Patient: sex M, age 60
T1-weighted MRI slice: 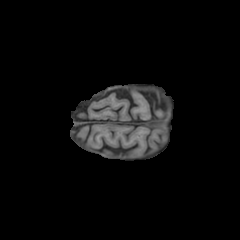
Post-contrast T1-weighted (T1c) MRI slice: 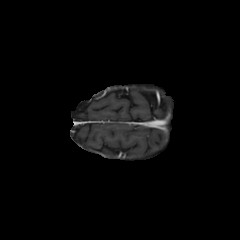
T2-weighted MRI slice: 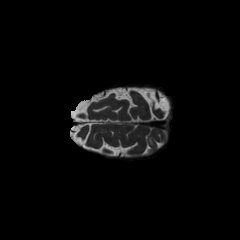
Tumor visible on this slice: yes
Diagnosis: Glioblastoma, IDH-wildtype
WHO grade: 4